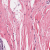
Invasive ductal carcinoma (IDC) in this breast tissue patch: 0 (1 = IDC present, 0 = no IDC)